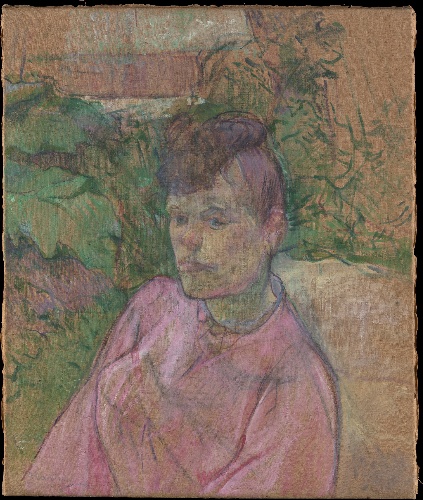
Title: Woman in the Garden of Monsieur Forest
Artist: Henri de Toulouse-Lautrec
Artist bio: French, Albi 1864–1901 Saint-André-du-Bois
Date: 1889–91
Object type: Painting
Classification: Paintings
Medium: Oil on canvas
Dimensions: 21 7/8 x 18 1/4 in. (55.6 x 46.4 cm)
Department: European Paintings
Credit line: Bequest of Joan Whitney Payson, 1975
Accession year: 1976
Repository: Metropolitan Museum of Art, New York, NY
Tags: Women